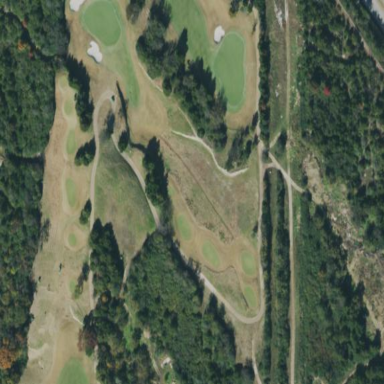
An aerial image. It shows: Rough grassy area used for golf.